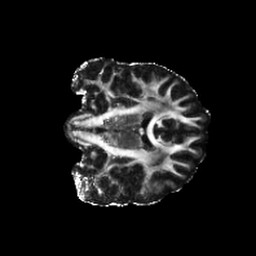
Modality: FA
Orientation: coronal
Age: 26
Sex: female
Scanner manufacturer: siemens
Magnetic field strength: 6.98 T
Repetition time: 7.776 s
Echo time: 0.076 s